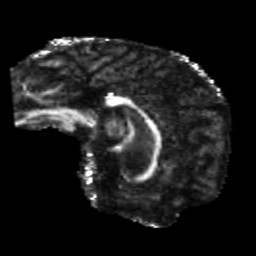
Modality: FA
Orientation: sagittal
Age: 37
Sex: female
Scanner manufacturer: siemens
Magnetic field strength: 3 T
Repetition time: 5.25 s
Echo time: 0.08 s